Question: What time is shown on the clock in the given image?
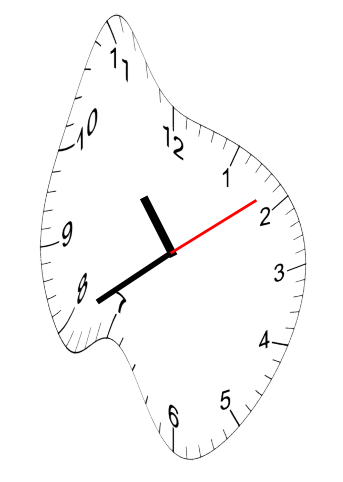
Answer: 10:40:09